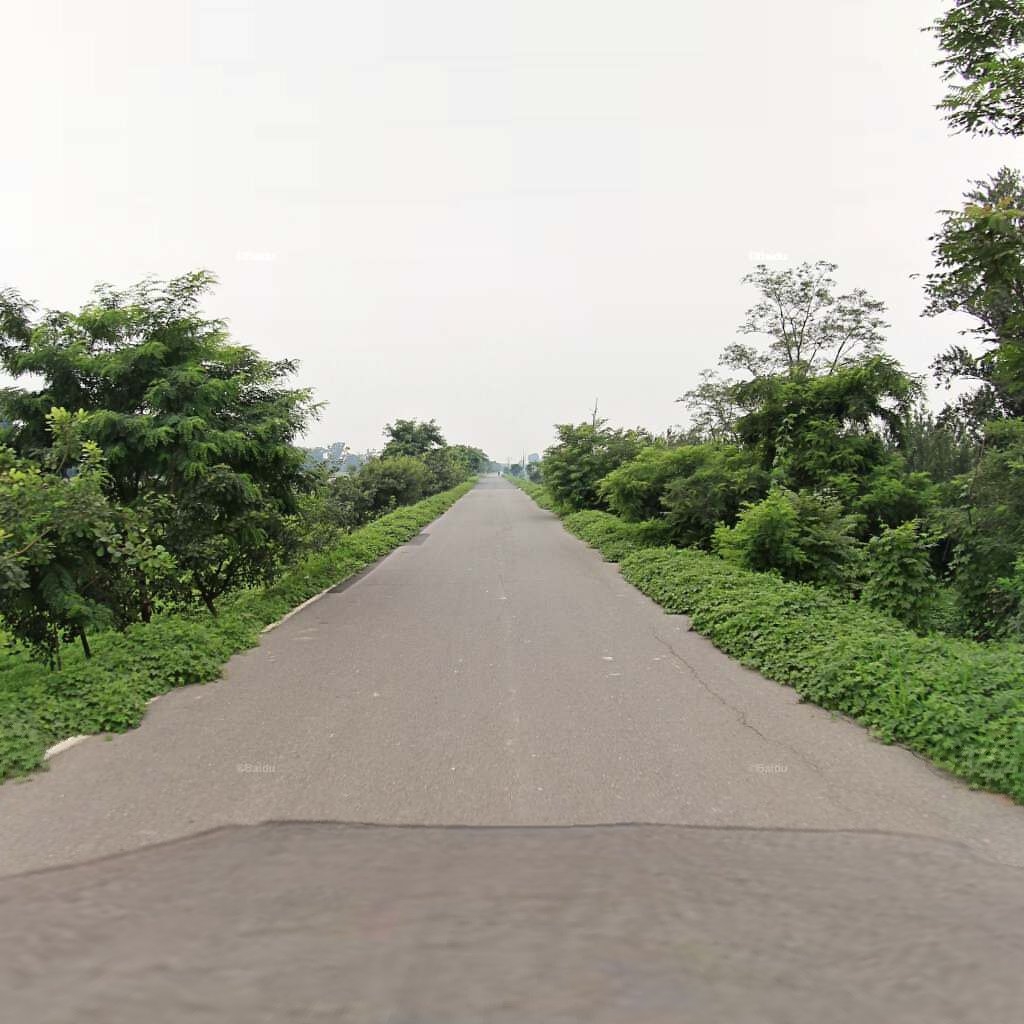
Region: Chaoyang
Road damage annotations: longitudinal crack